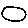
Label: moon